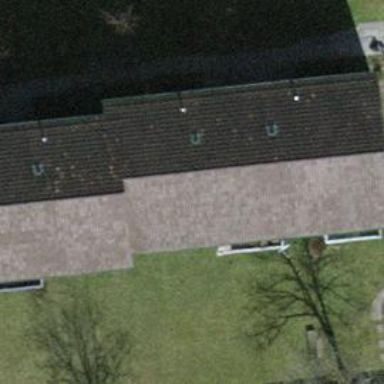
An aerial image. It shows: Building with tiled roof.